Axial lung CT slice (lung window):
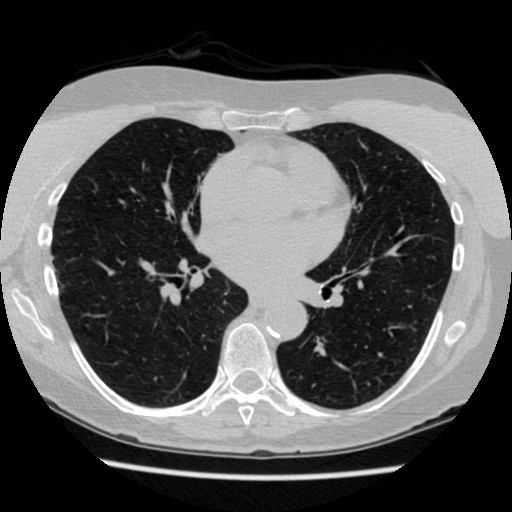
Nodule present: no